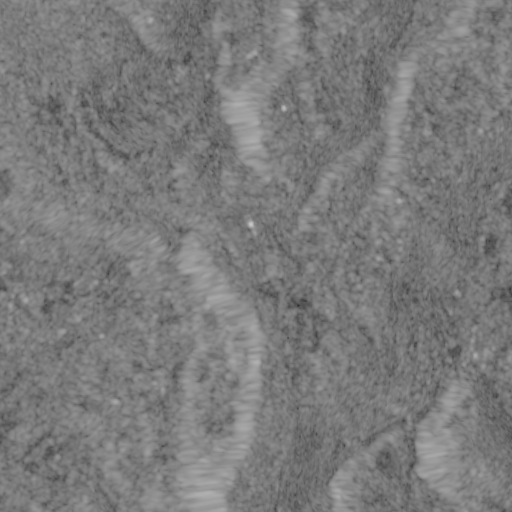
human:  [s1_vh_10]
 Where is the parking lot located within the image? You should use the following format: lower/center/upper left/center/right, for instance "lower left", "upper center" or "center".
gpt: The parking lot is located in the lower right of the image.
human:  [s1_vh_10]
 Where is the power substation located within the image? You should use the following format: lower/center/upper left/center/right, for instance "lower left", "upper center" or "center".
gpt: The power substation is located in the lower right of the image.
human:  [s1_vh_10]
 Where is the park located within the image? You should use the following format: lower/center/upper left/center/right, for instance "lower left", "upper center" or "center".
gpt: There is no park in the image.

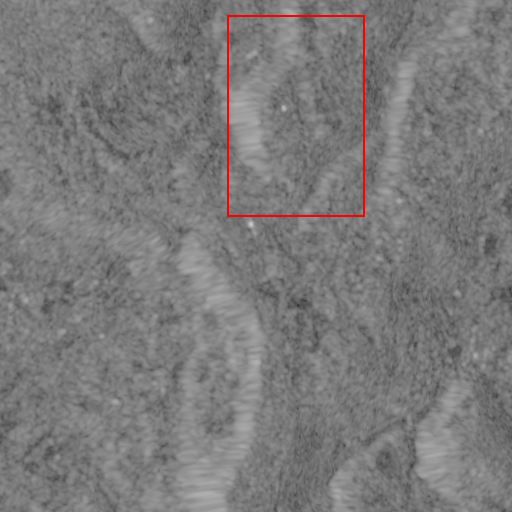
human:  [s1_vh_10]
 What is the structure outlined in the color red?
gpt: The structure outlined in red is a crop field.
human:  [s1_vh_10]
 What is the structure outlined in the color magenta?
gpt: There is no magenta outline.